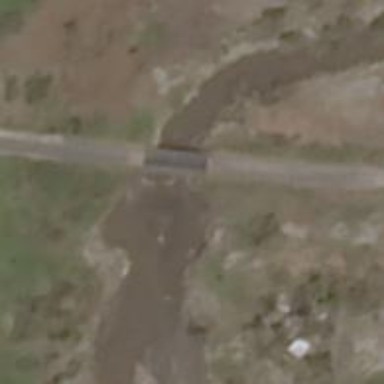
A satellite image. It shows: Secondary road with bridge.